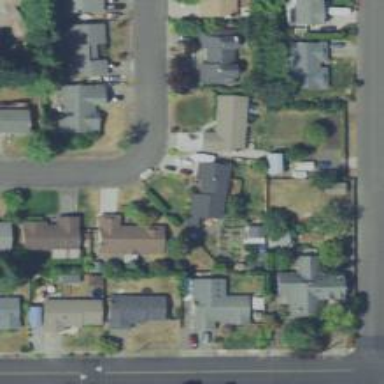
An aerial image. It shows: Residential road with sidewalk on the left.